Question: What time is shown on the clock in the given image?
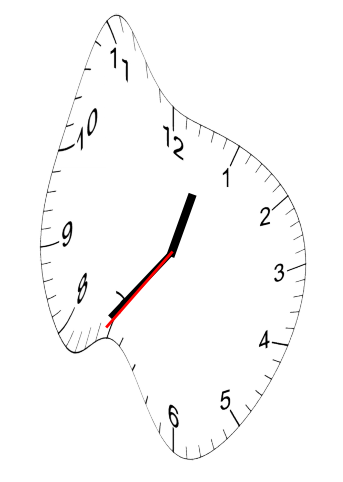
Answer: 12:36:36